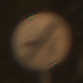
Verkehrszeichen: EndeVerbotUeberholenEinspurigeFahrzeuge
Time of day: Night
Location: Outdoor (Urban)
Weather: Clear
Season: NotSpecified
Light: Artificial